Question: Count the number of objects in the diagram.
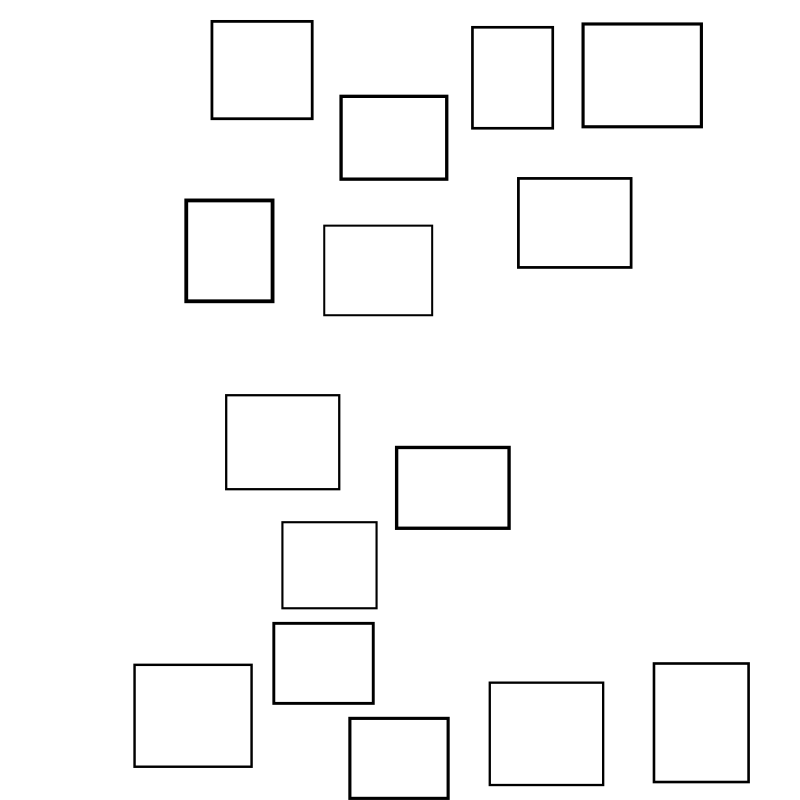
Answer: 15